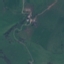
Label: Pasture